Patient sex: M
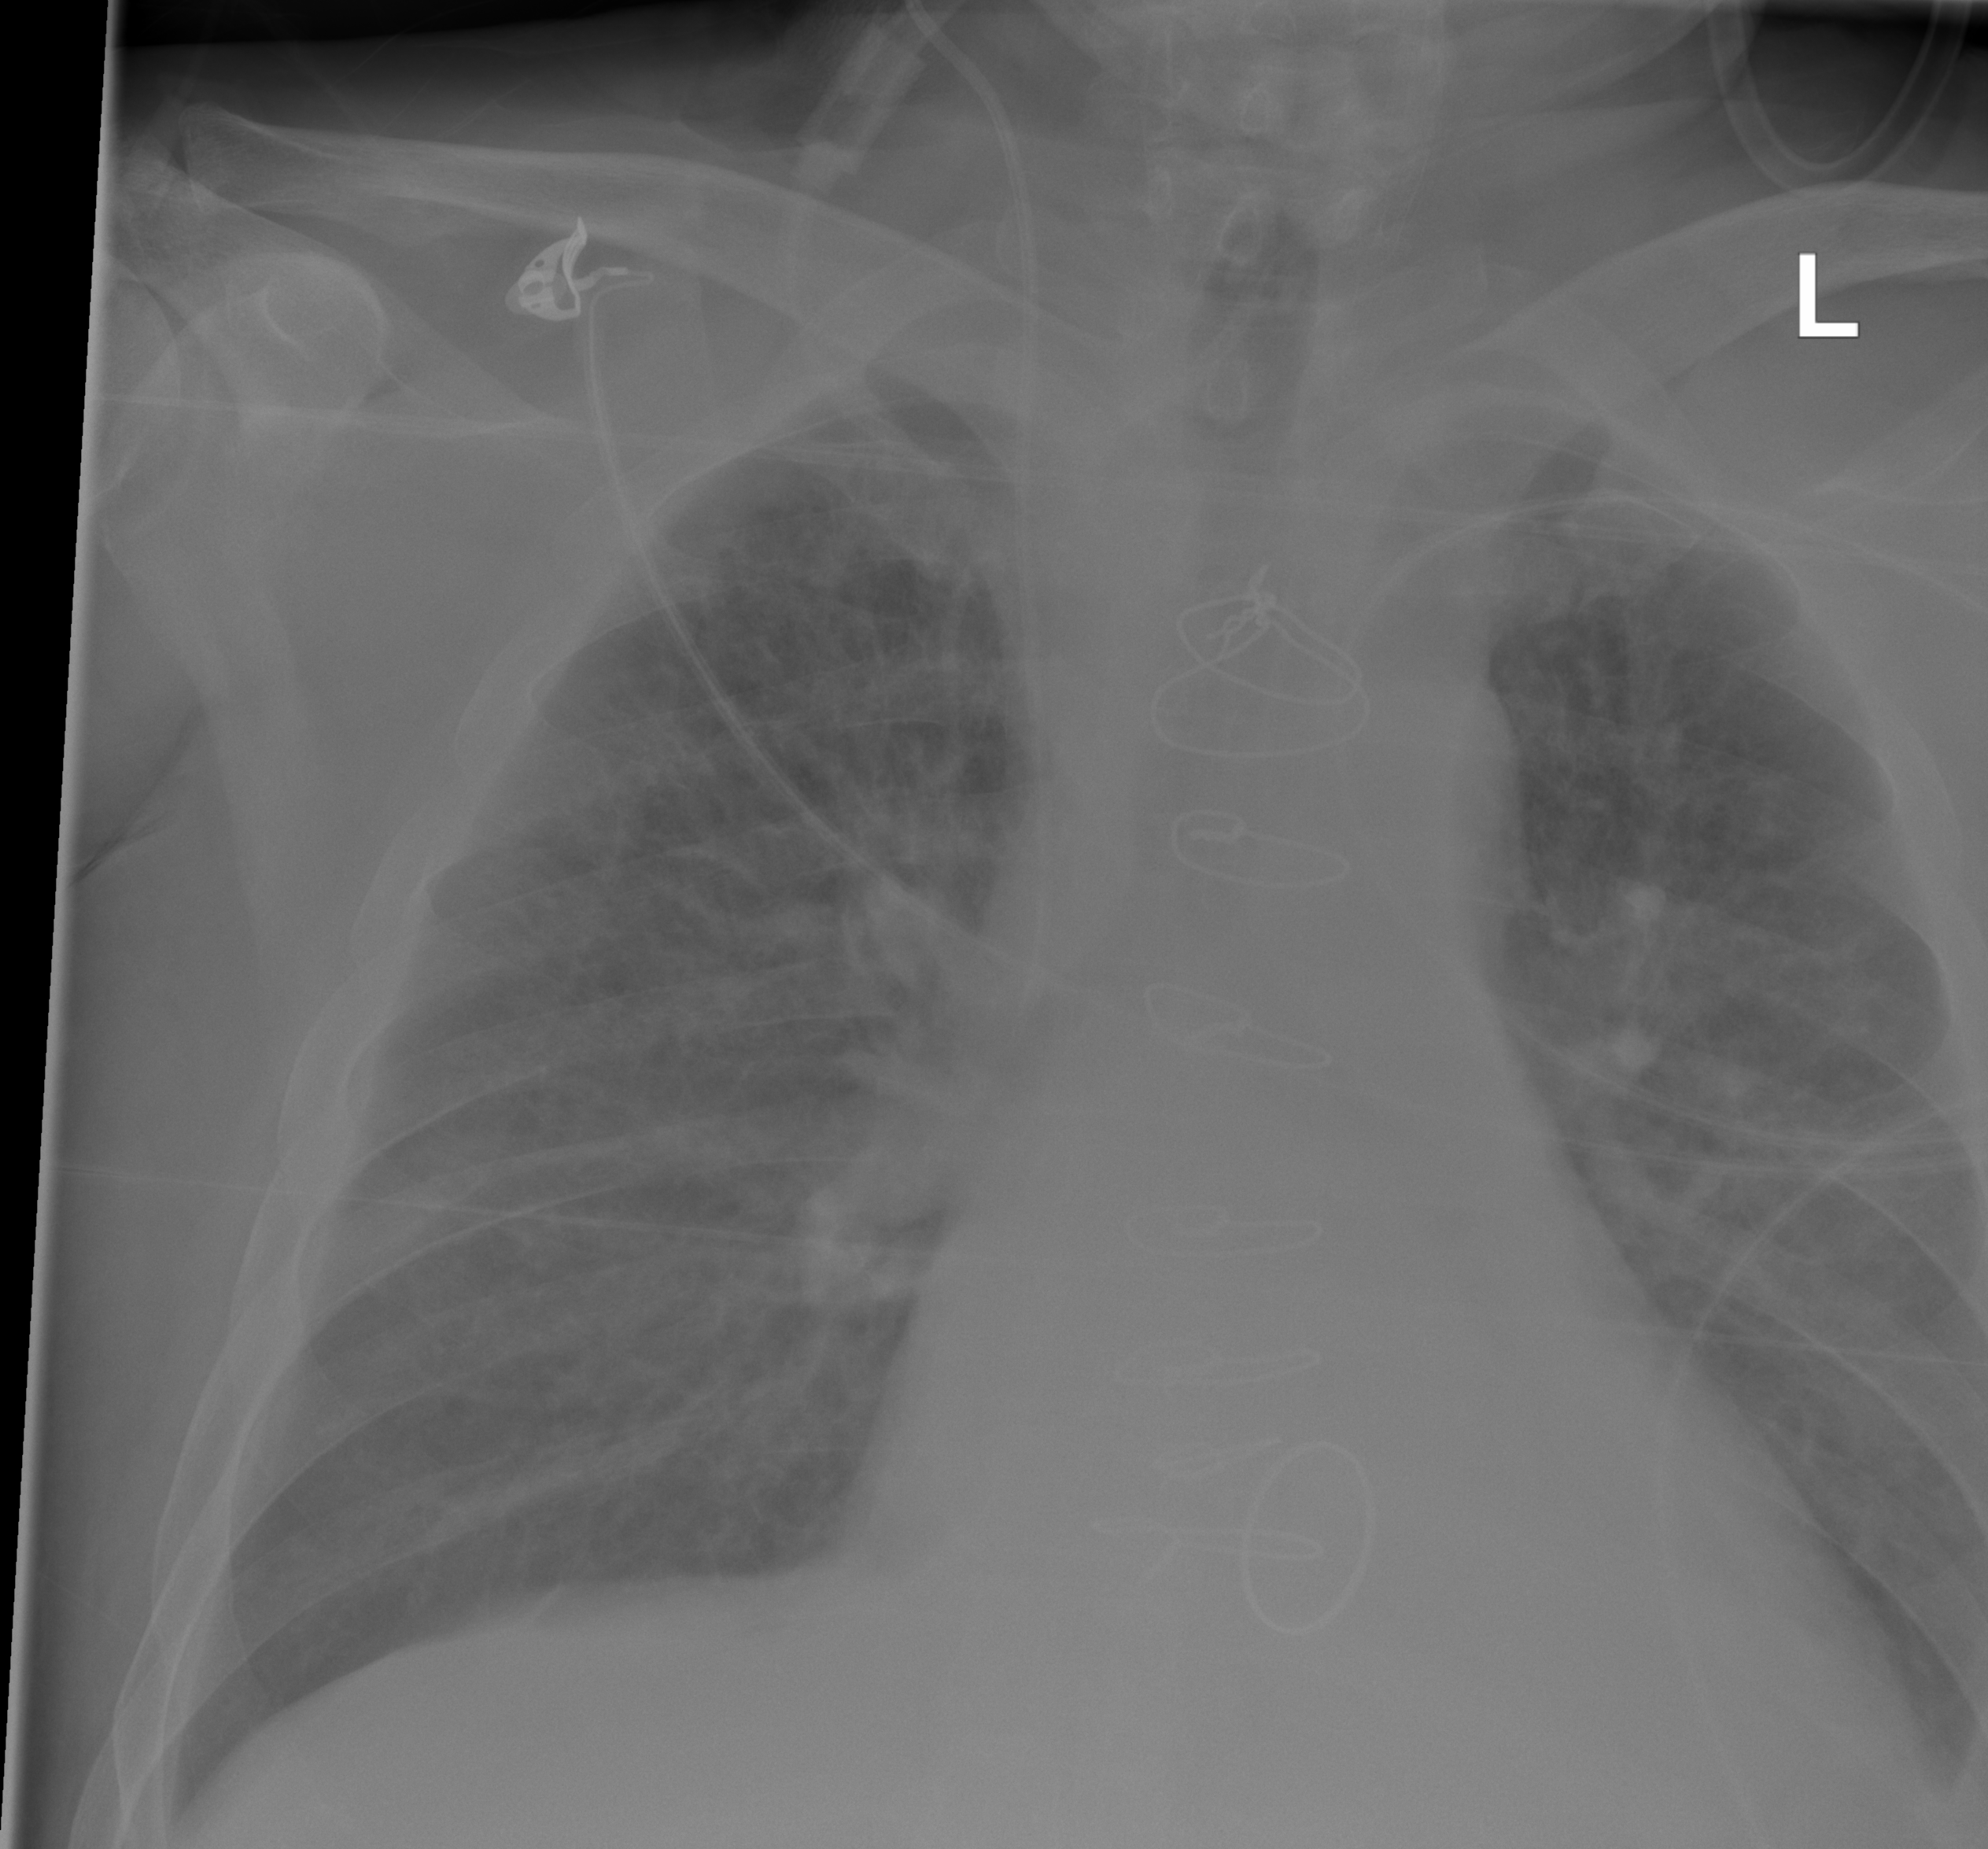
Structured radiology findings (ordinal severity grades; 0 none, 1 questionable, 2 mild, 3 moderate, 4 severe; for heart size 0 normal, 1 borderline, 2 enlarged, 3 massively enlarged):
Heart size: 2
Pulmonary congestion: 2
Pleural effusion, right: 0
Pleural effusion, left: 0
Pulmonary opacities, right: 0
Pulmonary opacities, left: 0
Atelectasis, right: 1
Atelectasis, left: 0